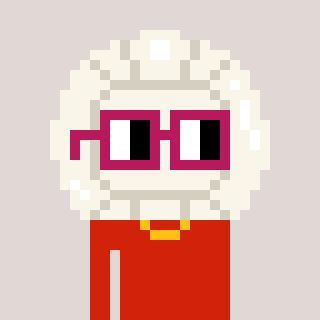
a pixel art character with square dark red glasses, a volleyball-shaped head and a red-colored body on a warm background